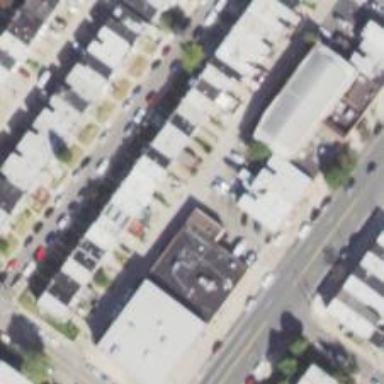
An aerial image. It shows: Alley classified as service road.